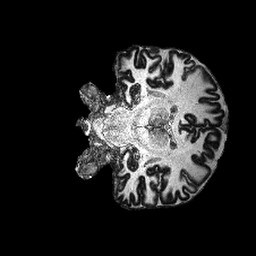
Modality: MP2RAGE
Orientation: coronal